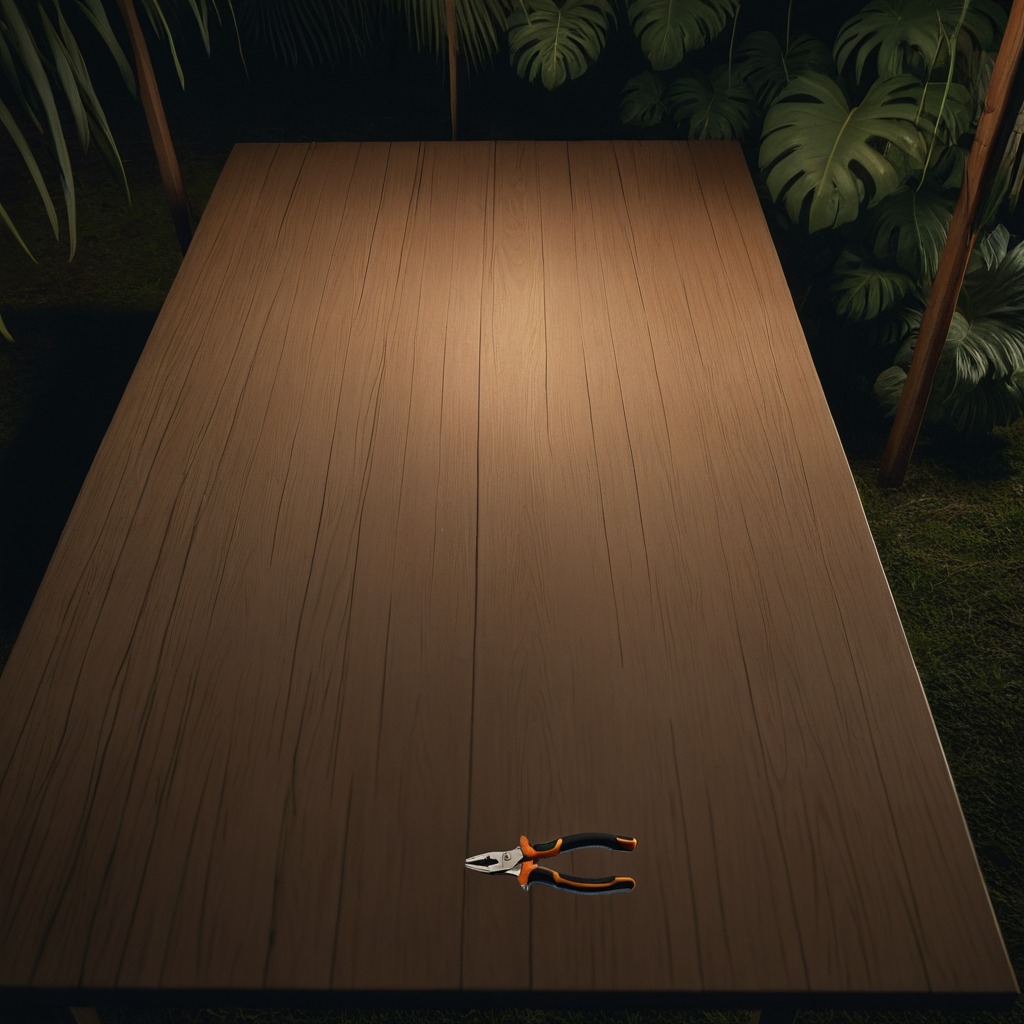
A plier lies on a wooden table inside a jungle field workshop tent at night dim ambient light soft shadows worn but